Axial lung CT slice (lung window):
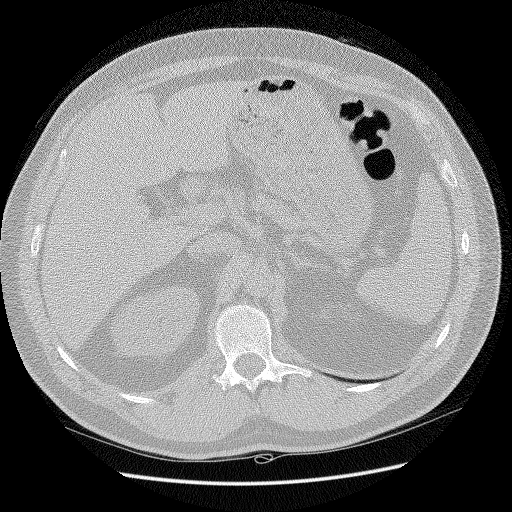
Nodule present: no